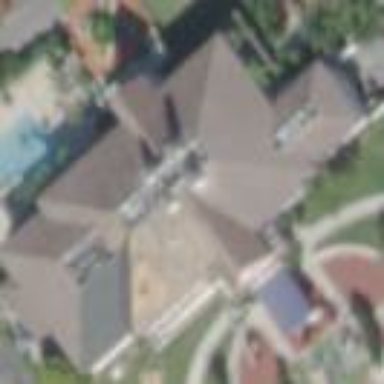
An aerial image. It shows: Clubhouse.